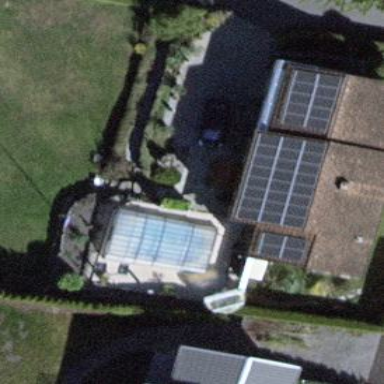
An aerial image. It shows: Detached building with gabled roof.